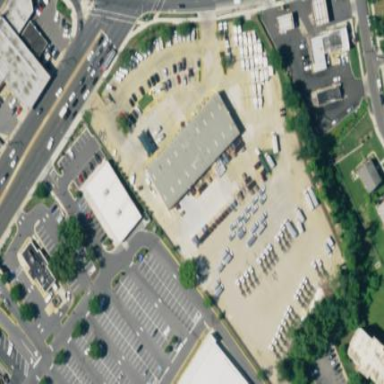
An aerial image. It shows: Commercial building.